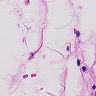
Metastatic tissue present: no